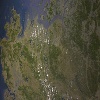
Label: land